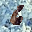
Label: 6